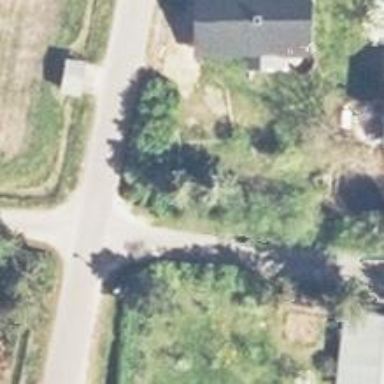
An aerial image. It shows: Road with "give way" sign.